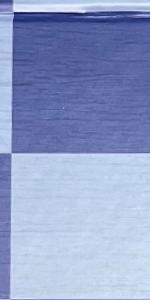
Label: Empty